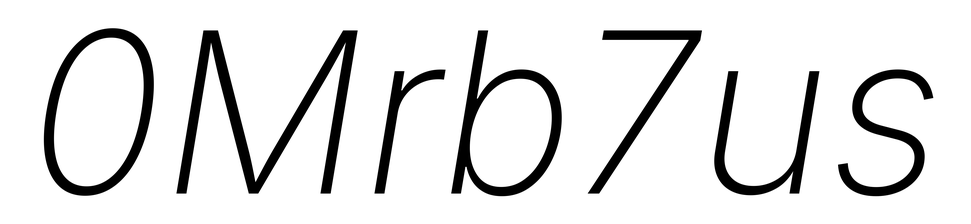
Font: Inter-Italic_ExtraLight_Italic